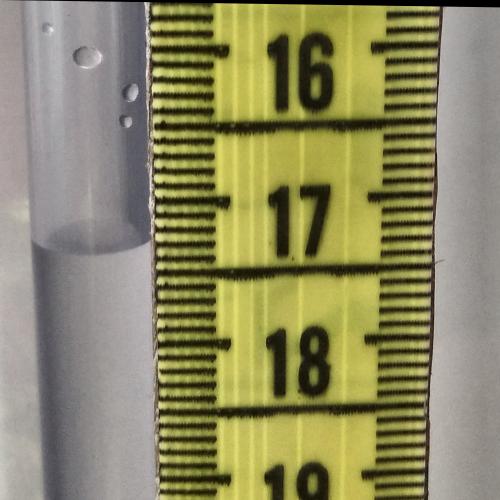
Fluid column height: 17.3 cm